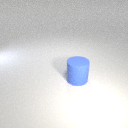
large blue rubber cylinder